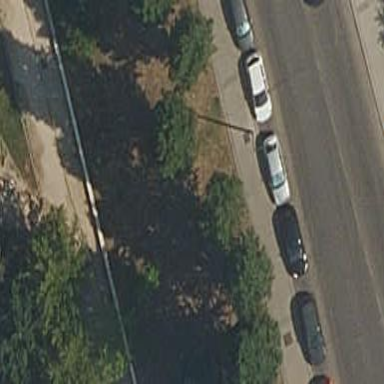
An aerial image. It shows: Kerb barrier surrounding grassy area.